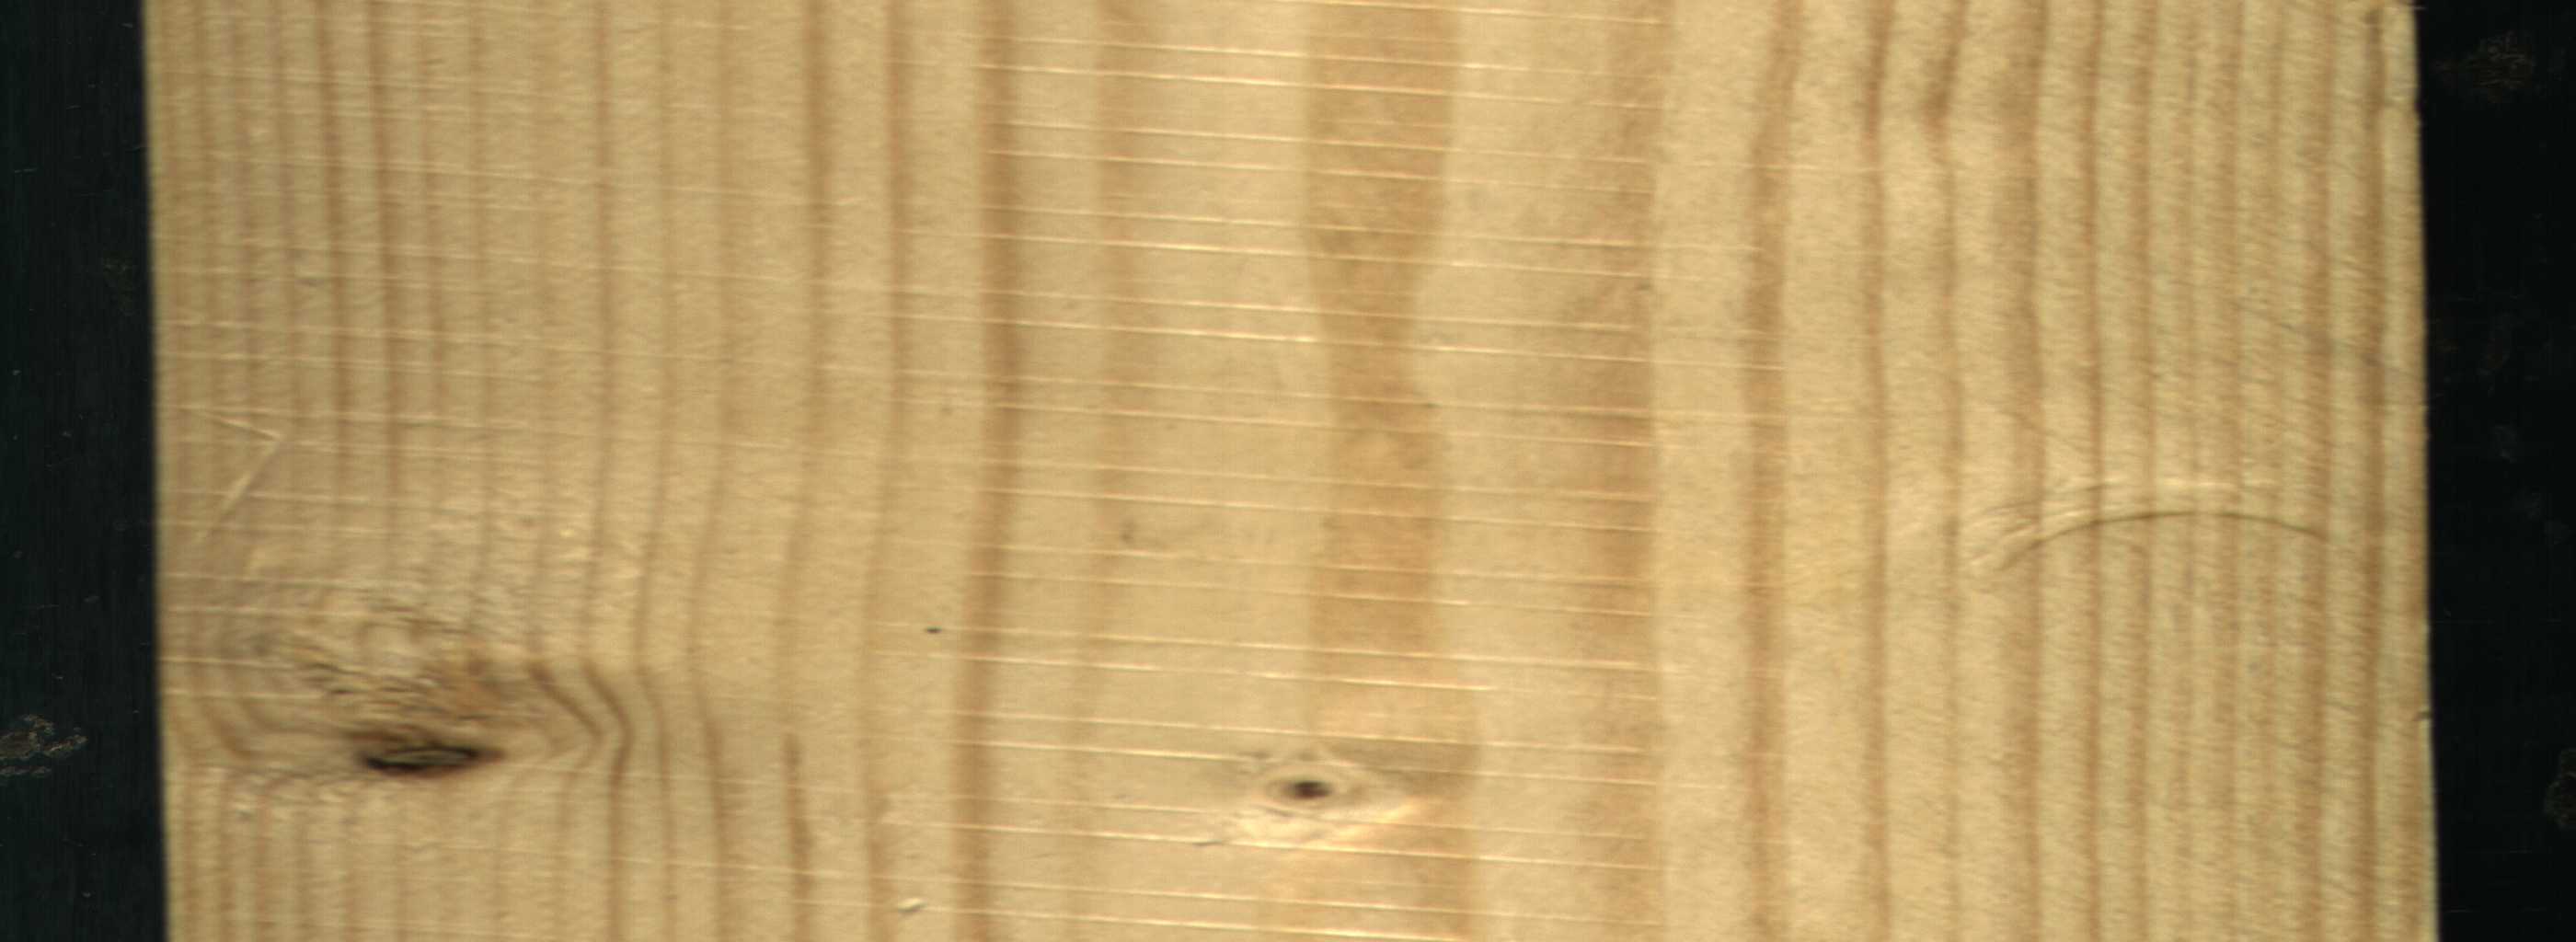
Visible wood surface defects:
Dead_Knot
Live_Knot